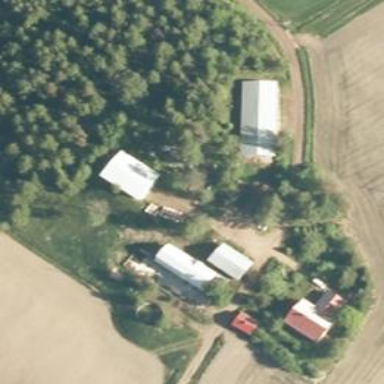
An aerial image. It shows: Farmyard area.